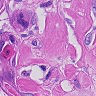
Metastatic tissue present: yes